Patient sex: M
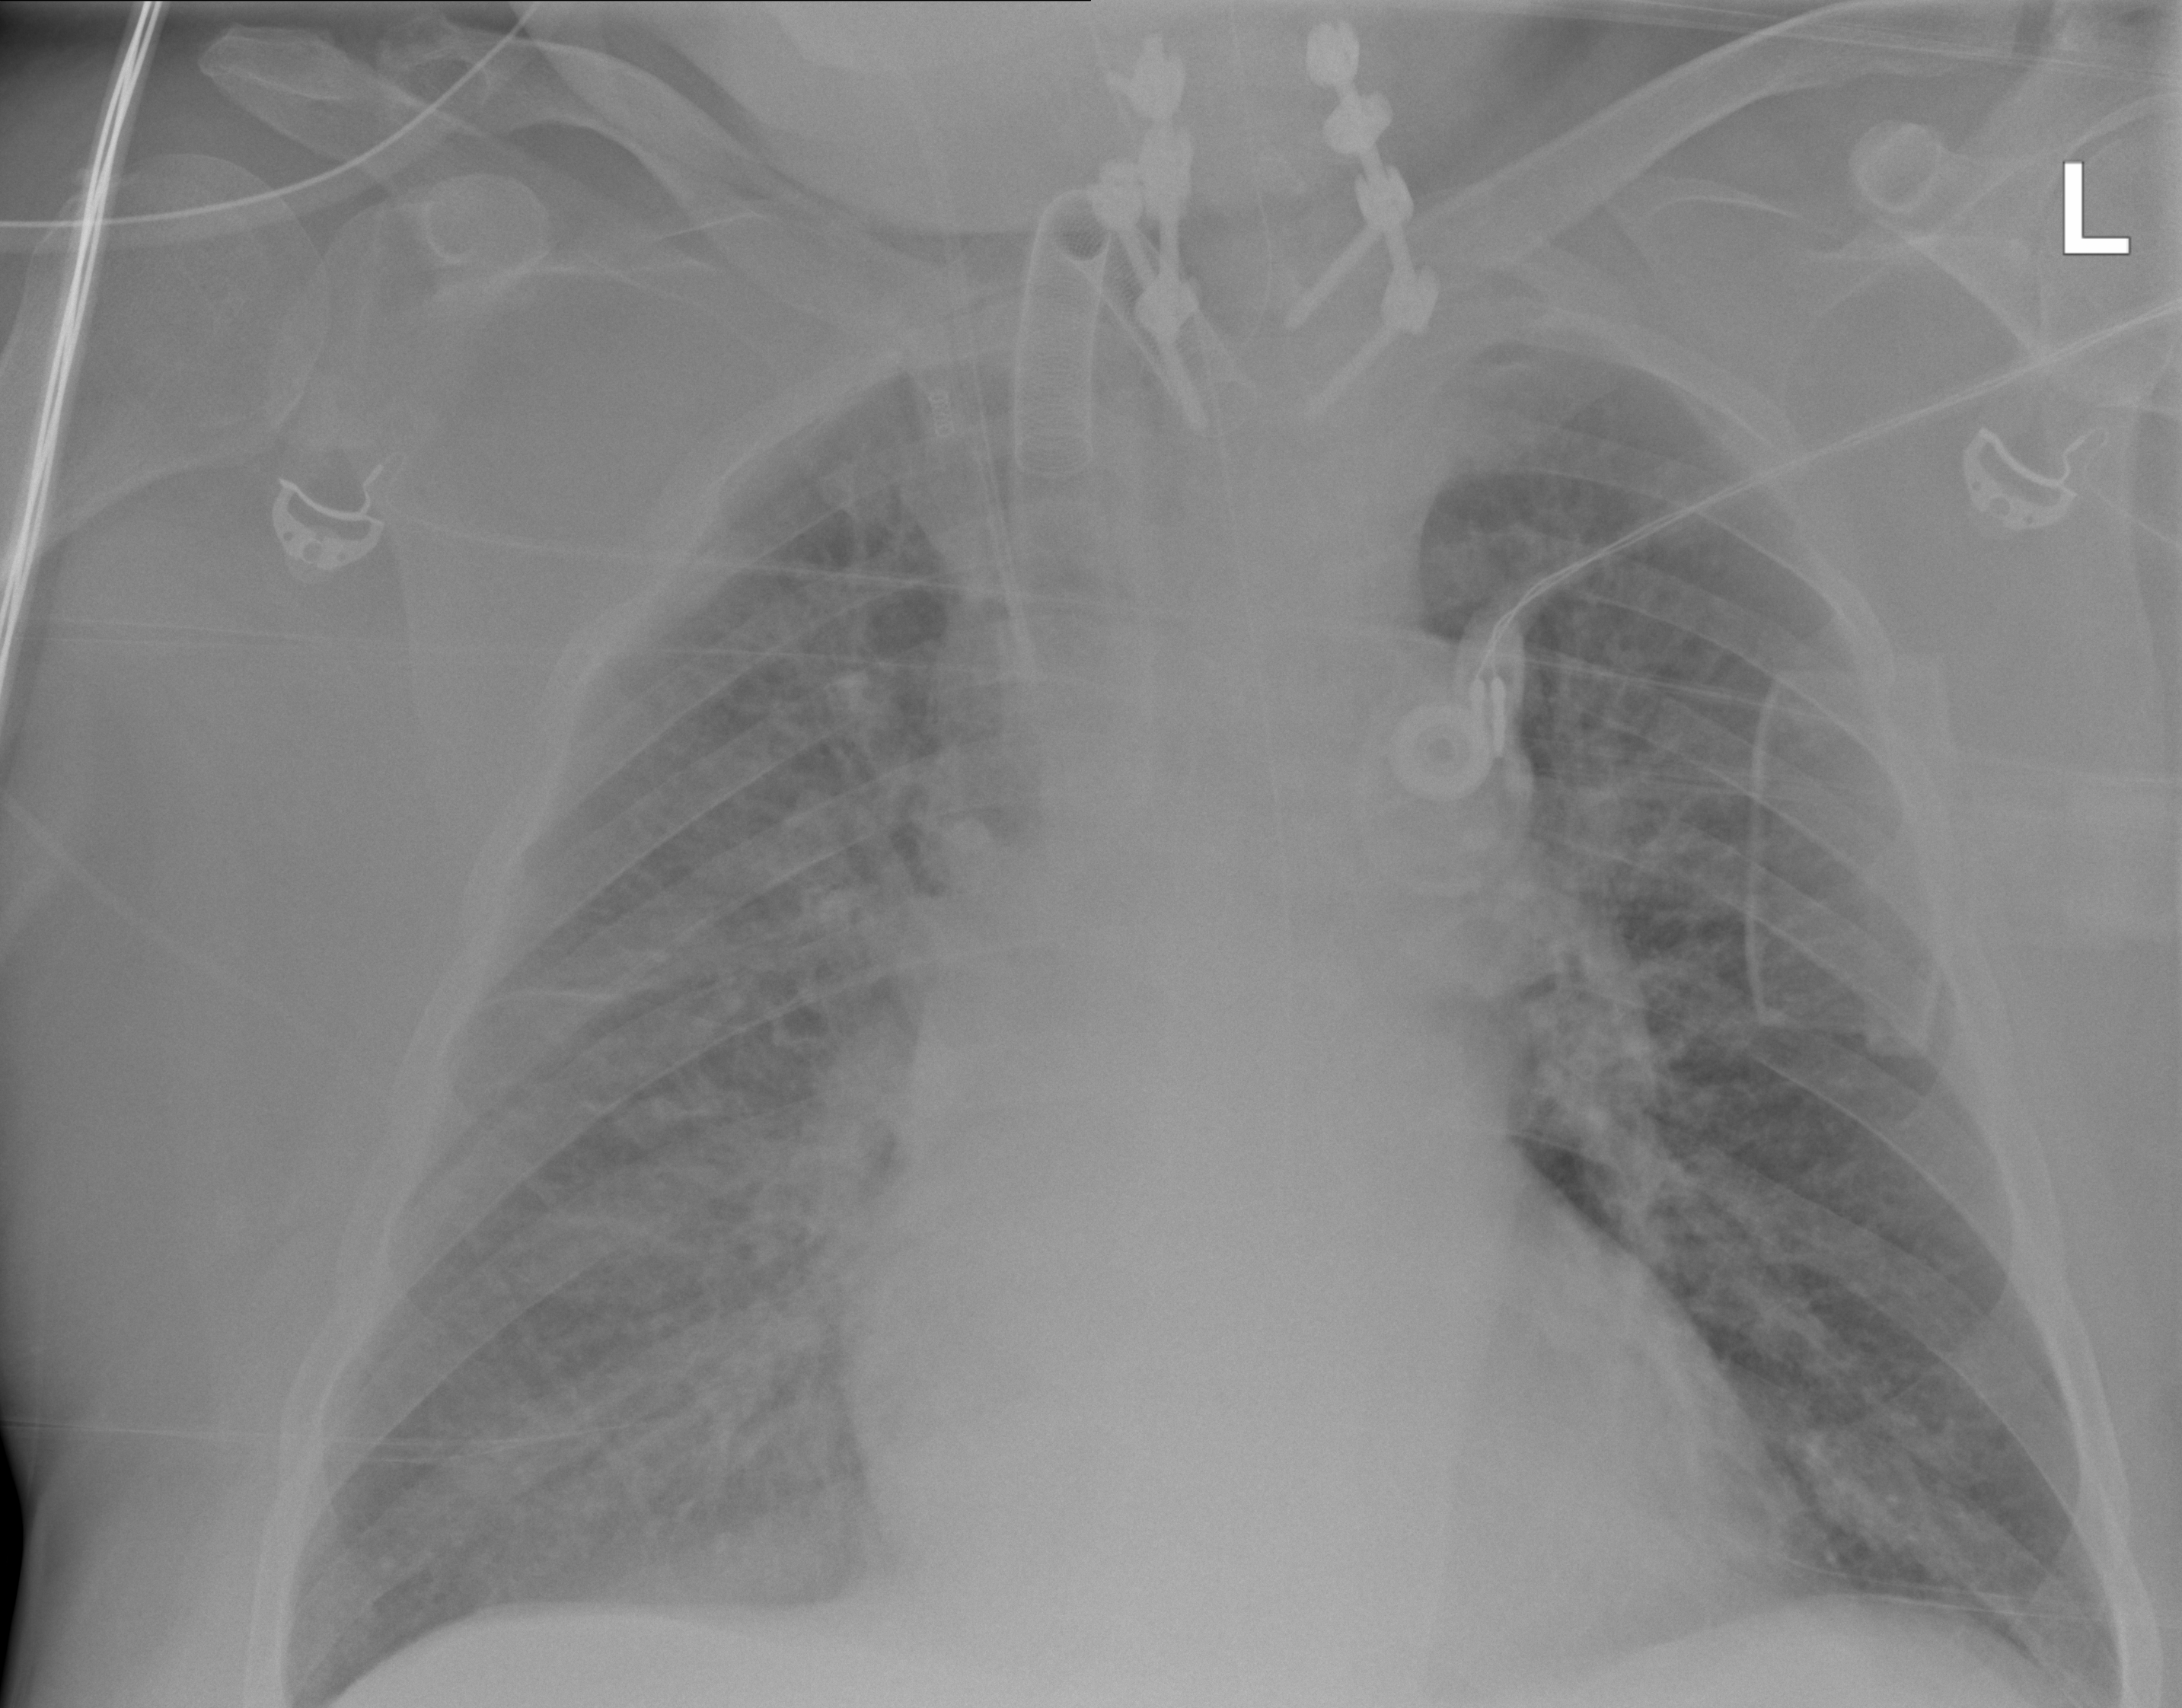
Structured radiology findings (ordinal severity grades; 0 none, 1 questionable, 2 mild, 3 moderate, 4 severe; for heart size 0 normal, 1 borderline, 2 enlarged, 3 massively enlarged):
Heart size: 2
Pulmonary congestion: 2
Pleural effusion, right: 2
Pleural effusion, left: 1
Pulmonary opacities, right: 2
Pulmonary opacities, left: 0
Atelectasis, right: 2
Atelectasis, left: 0